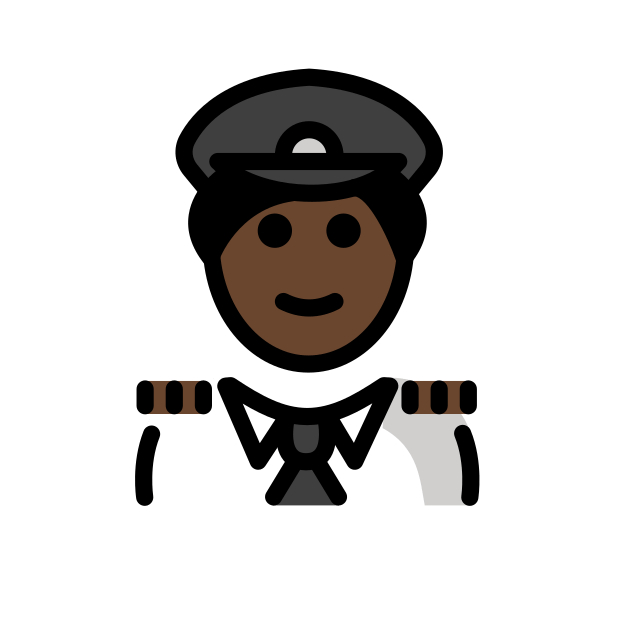
man pilot: dark skin tone